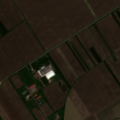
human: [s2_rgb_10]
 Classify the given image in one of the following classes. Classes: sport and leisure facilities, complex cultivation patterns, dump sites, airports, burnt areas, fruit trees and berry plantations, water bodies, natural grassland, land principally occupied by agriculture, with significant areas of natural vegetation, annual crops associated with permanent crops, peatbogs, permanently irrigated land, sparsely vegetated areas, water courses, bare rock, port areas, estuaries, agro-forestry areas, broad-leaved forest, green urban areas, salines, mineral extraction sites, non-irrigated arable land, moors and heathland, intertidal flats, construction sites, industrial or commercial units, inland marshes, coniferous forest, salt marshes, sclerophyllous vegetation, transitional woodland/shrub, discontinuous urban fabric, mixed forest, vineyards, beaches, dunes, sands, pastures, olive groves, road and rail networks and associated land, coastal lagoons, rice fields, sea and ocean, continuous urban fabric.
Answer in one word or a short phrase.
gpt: industrial or commercial units, non-irrigated arable land, complex cultivation patterns